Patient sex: M
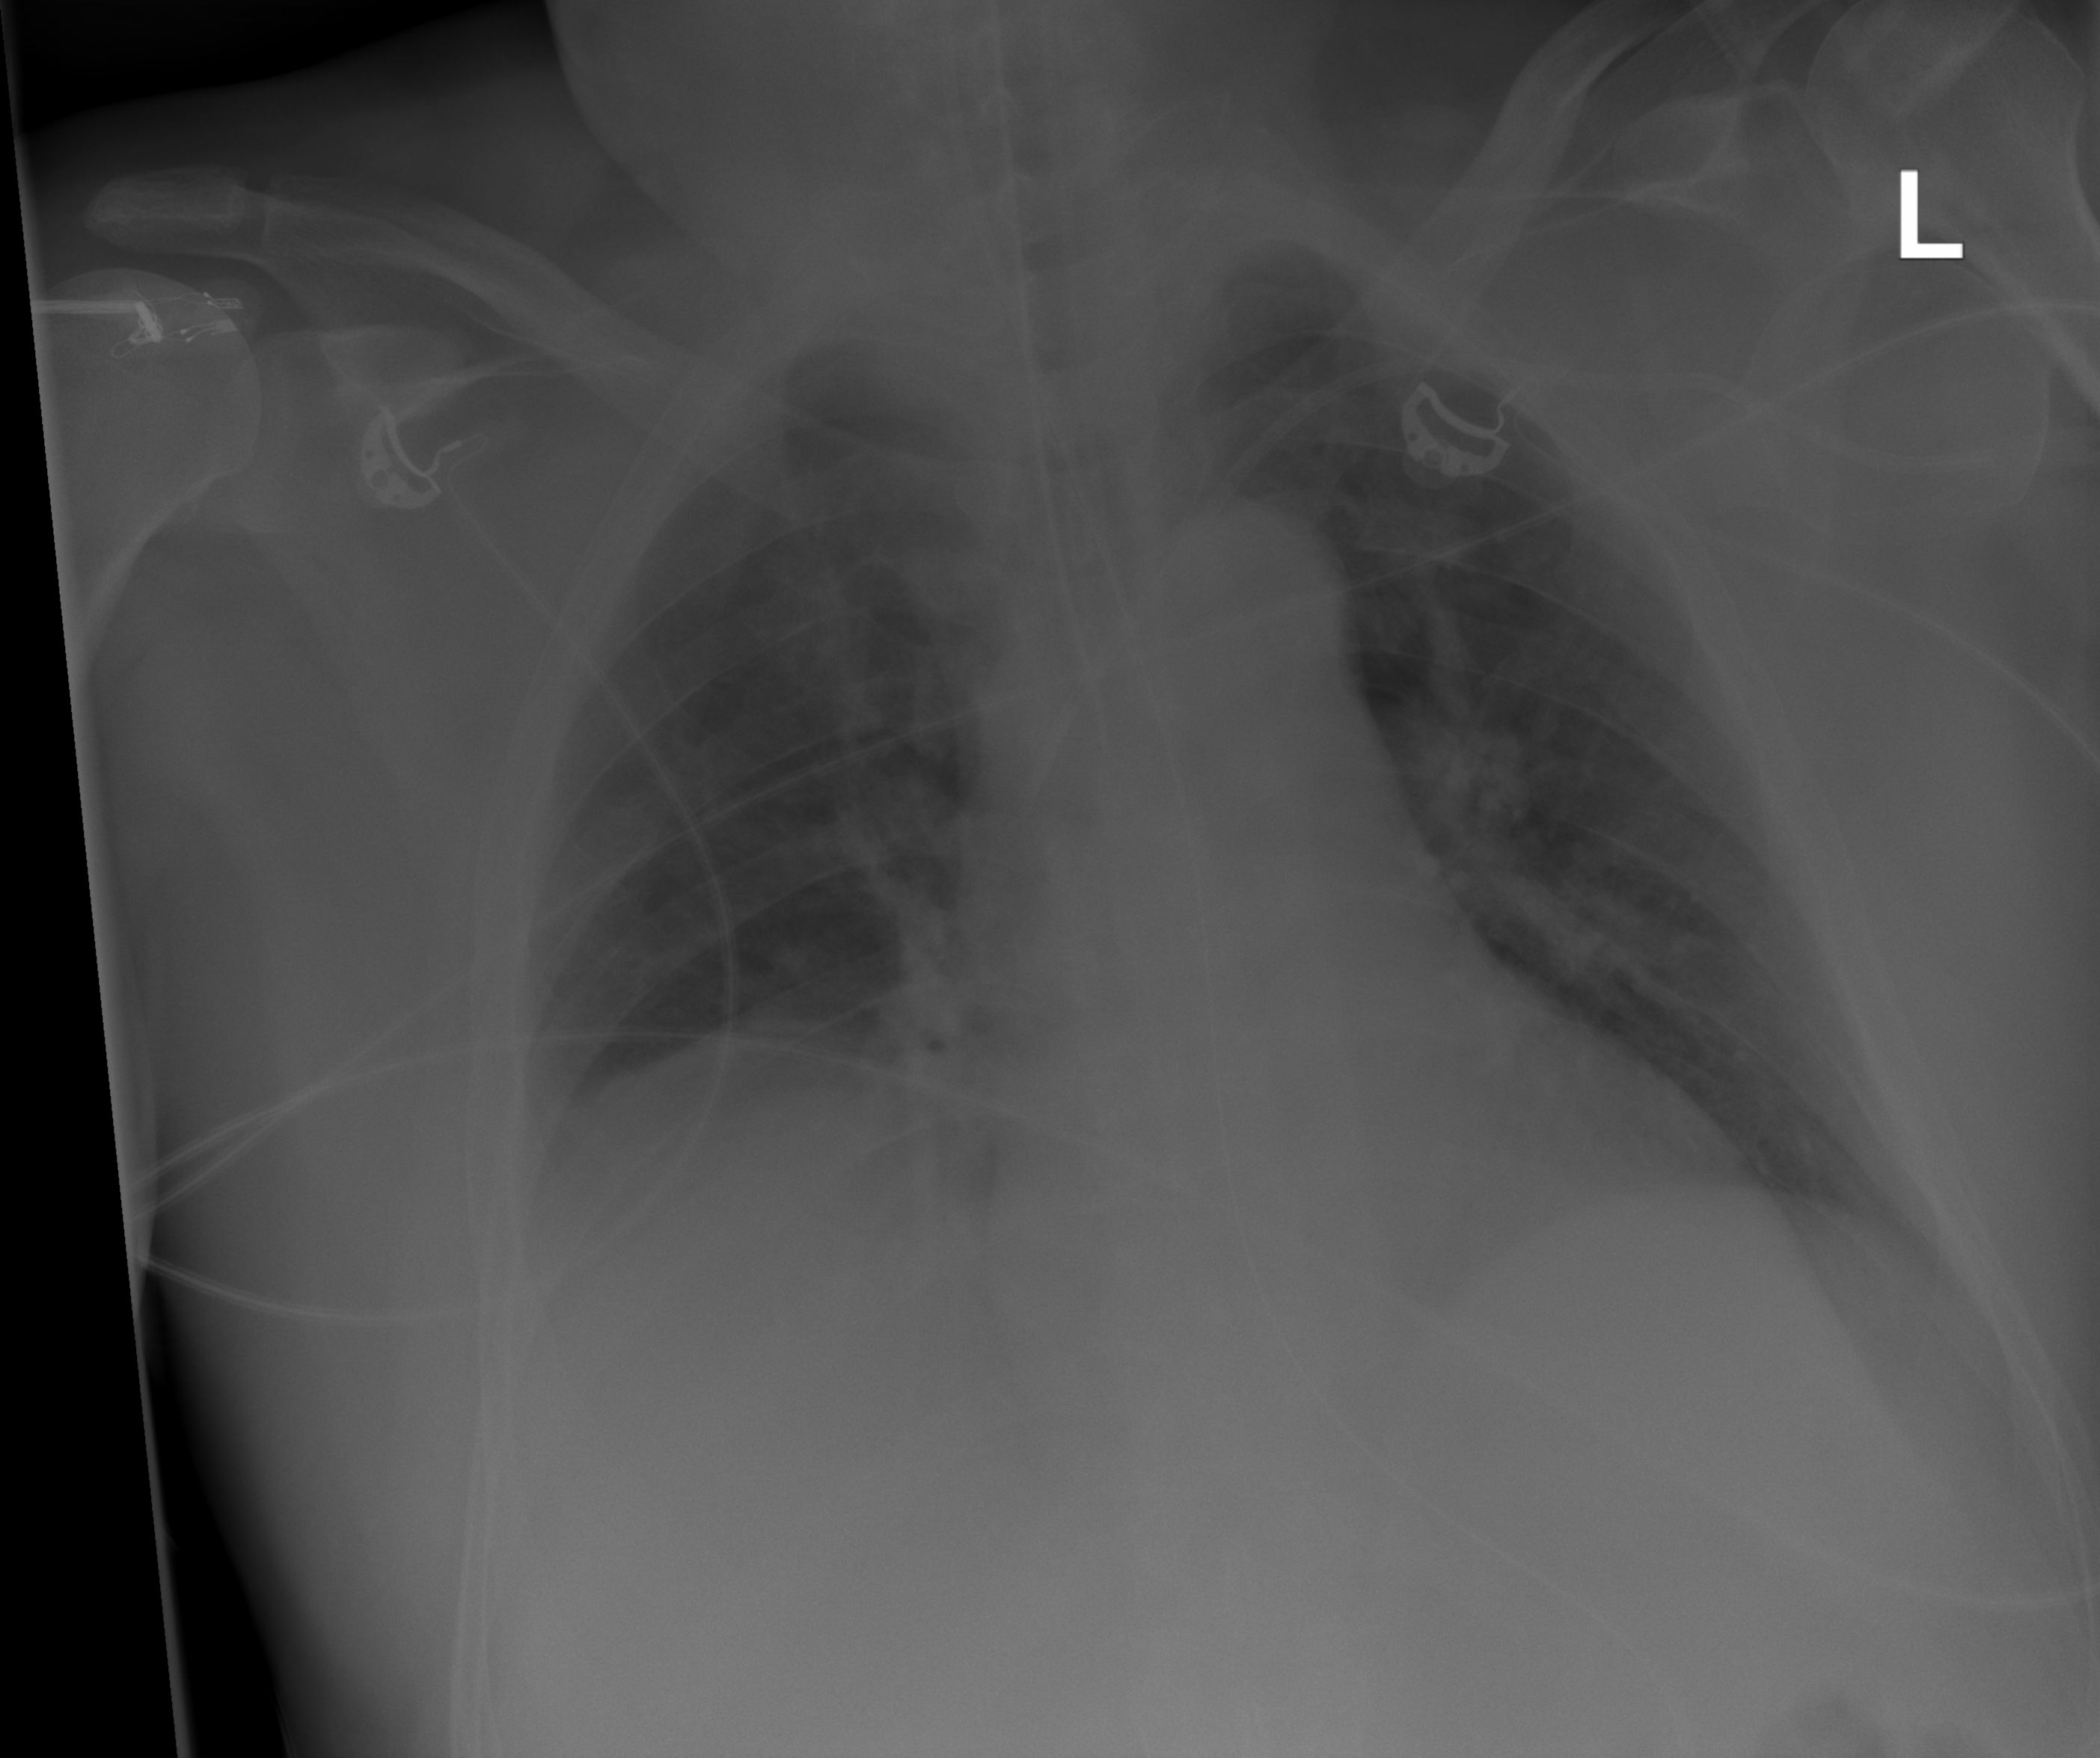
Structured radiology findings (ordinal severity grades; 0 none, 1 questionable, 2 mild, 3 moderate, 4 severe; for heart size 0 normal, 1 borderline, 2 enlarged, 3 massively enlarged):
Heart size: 2
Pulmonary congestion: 3
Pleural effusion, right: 2
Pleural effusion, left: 2
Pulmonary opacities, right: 1
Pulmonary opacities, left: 1
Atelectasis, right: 2
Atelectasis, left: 0